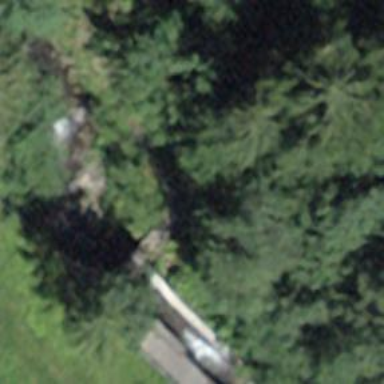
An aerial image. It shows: Retaining wall.